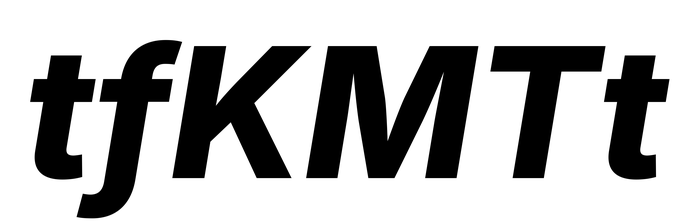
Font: Inter-Italic_ExtraBold_Italic